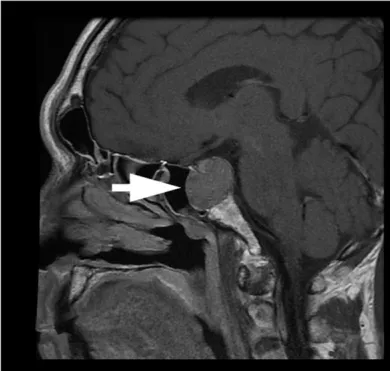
Four months after completing treatment for hypopharyngeal carcinoma. A well-defined tumour in the pituitary fossa was revealed in subsequent imaging (arrow).
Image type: radiology (mri)